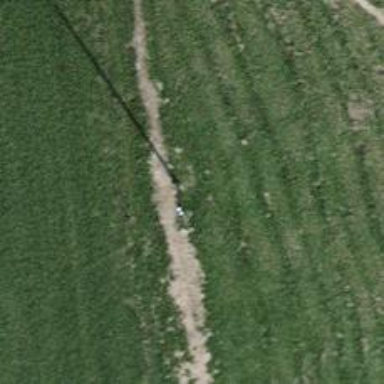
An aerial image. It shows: Straight power pole with straight line management system.